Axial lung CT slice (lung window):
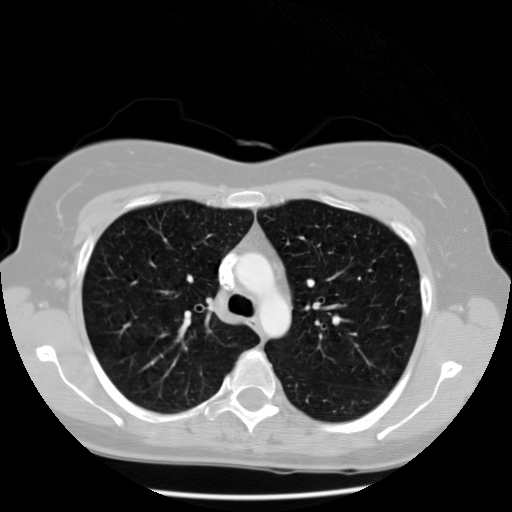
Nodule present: no